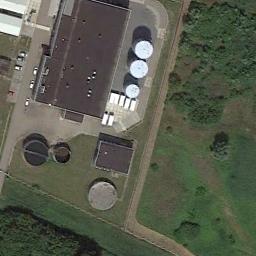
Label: storage_tank